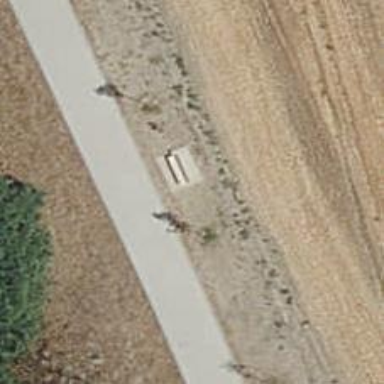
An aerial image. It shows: Concrete bench.